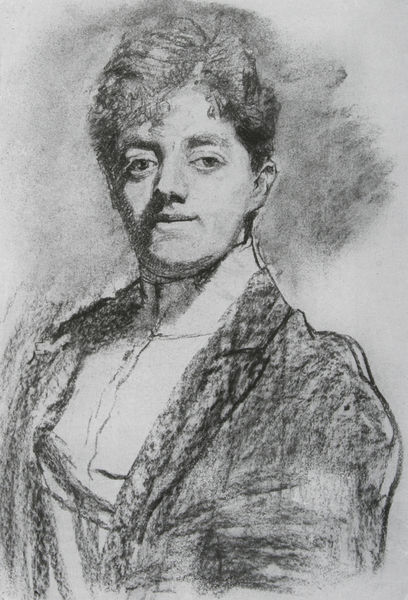
Titel: Bildnis einer Frau
Künstler: Clara von Rappard
Standort: Spiez
Institution: Gesellschaft Clara von Rappard
Schlagwörter: dunkel, schatten, weiß, ausschnitt, brust, busen, frau, frisur, grau, haar, hell, hintergrund, kleid, licht, mund, nase, ohr, schwarz, skizze, zeichnung, blick, dame, rock, jacke, arm, augen, bluse, falten, gesicht, kragen, ärmel, bild, bildnis, hals, portrait, porträt, auge, haare, kostüm, mantel, augenbrauen, frontal, knopf, locken, ohren, scheitel, schulter, lächeln, wangen, papier, leiste, grafik, schattierung, linien, white, black, face, formal, hair, nose, painting, woman, brauen, wiess, hochsteckfrisur, knopfleiste, revers, kurze haare, striche, stolz, kohle, schraffur, schwarz weiß, radierung, künstler, portait, bürgertum, zille, bleistift, stehkragen, kohlezeichnung, schielen, stift, kurz, bleistiftzeichnung, halbportrait, halbprofil, man, ear, girl, boy, eyes, suit, licht schatten, freundlich, drawing, femme, shadow, coat, mouth, sketch, smile, hubertus, portraits, human, dessin, art, ears, pencil, cloth, kreidezeichnung, crayon, shirt, blouson, frise, vollansicht, guvernannte, mr bean, power, 19. jahrhundert, swchatten, law, bürgerlichkeit, authority, blazer, dress shirt, skizzw, detective, judge]